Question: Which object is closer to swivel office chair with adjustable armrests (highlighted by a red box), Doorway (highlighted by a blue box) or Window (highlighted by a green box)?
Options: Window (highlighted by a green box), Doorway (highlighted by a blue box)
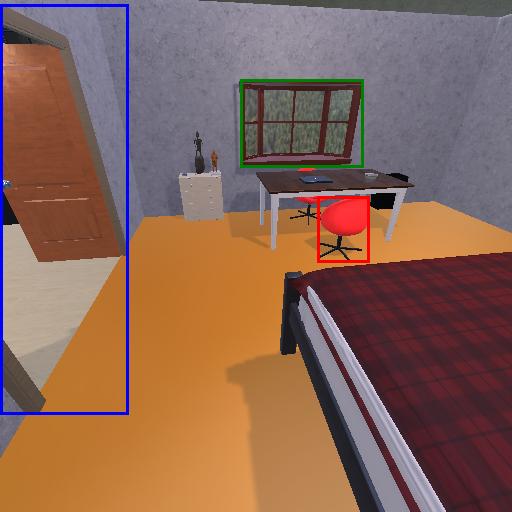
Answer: Window (highlighted by a green box)